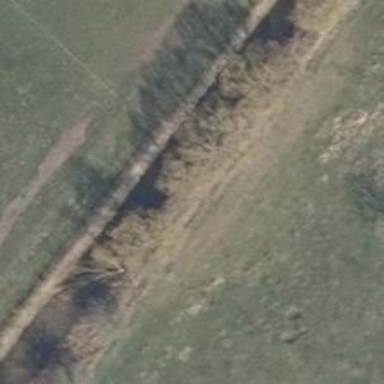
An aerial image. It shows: Row of deciduous broadleaved trees.